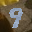
Label: 9